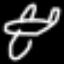
Label: airplane